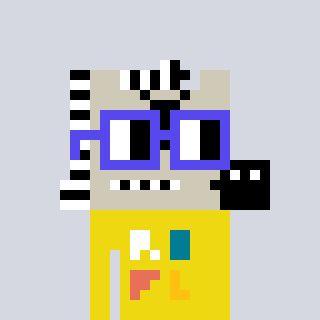
a pixel art character with square blue glasses, a zebra-shaped head and a yellow-colored body on a cool background